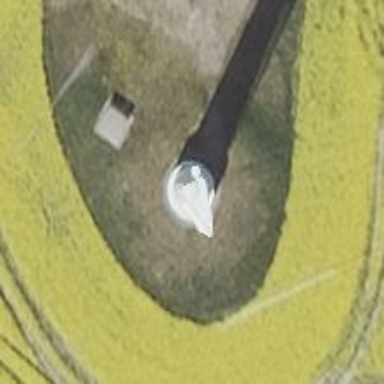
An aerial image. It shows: Wind generator powered by wind. The generator type is horizontal axis and it uses wind turbines.